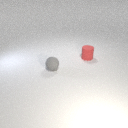
small red rubber cylinder behind small gray rubber sphere